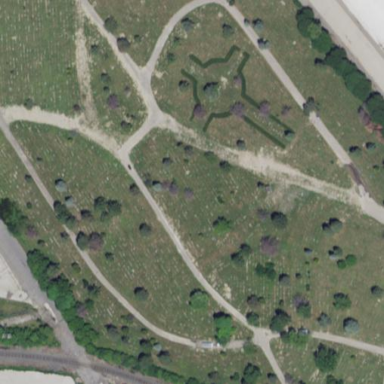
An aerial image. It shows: Cemetery.